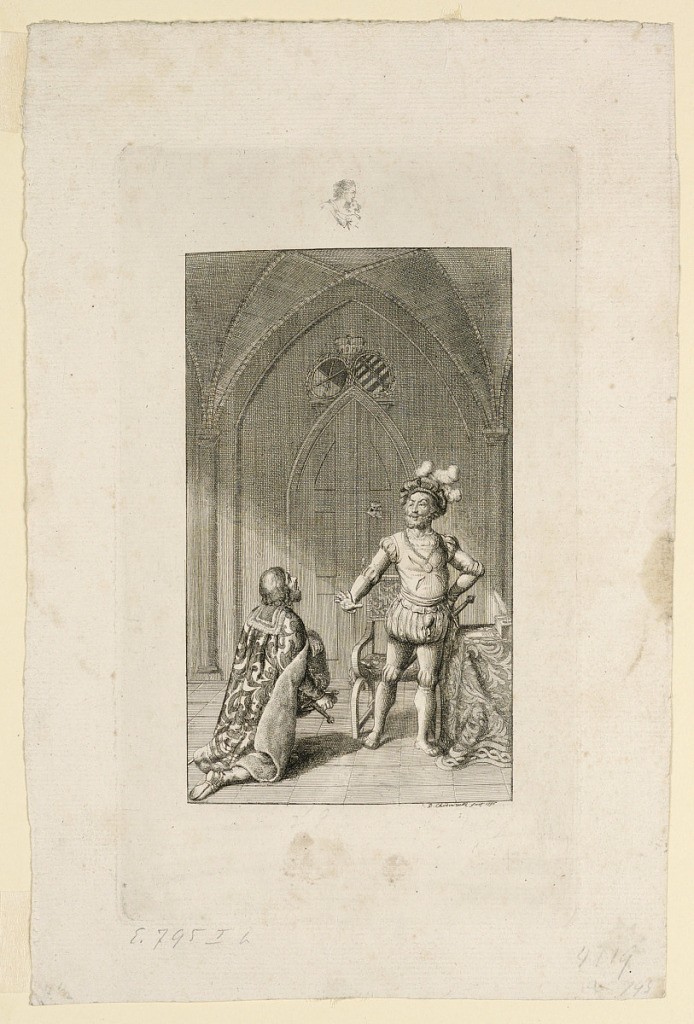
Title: Henri IV of France Receiving Homage
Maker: Daniel Nikolaus Chodowiecki, German, 1726 - 1801
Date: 1795
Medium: Engraving on paper
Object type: Print
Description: In a vaulted chamber, a knight in long cloak kneels before Henri IV, King of France (1553-1610), who stands beside a table. At top, a remarque showing the head of a woman holding a child to her breast.